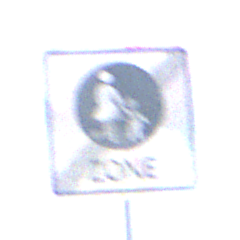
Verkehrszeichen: EndeFussgaengerzone
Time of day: MorningAfternoon
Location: Outdoor (Nature)
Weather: Clear
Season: NotSpecified
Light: Natural